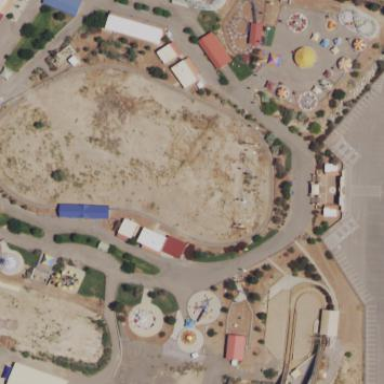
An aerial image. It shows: Theme park.